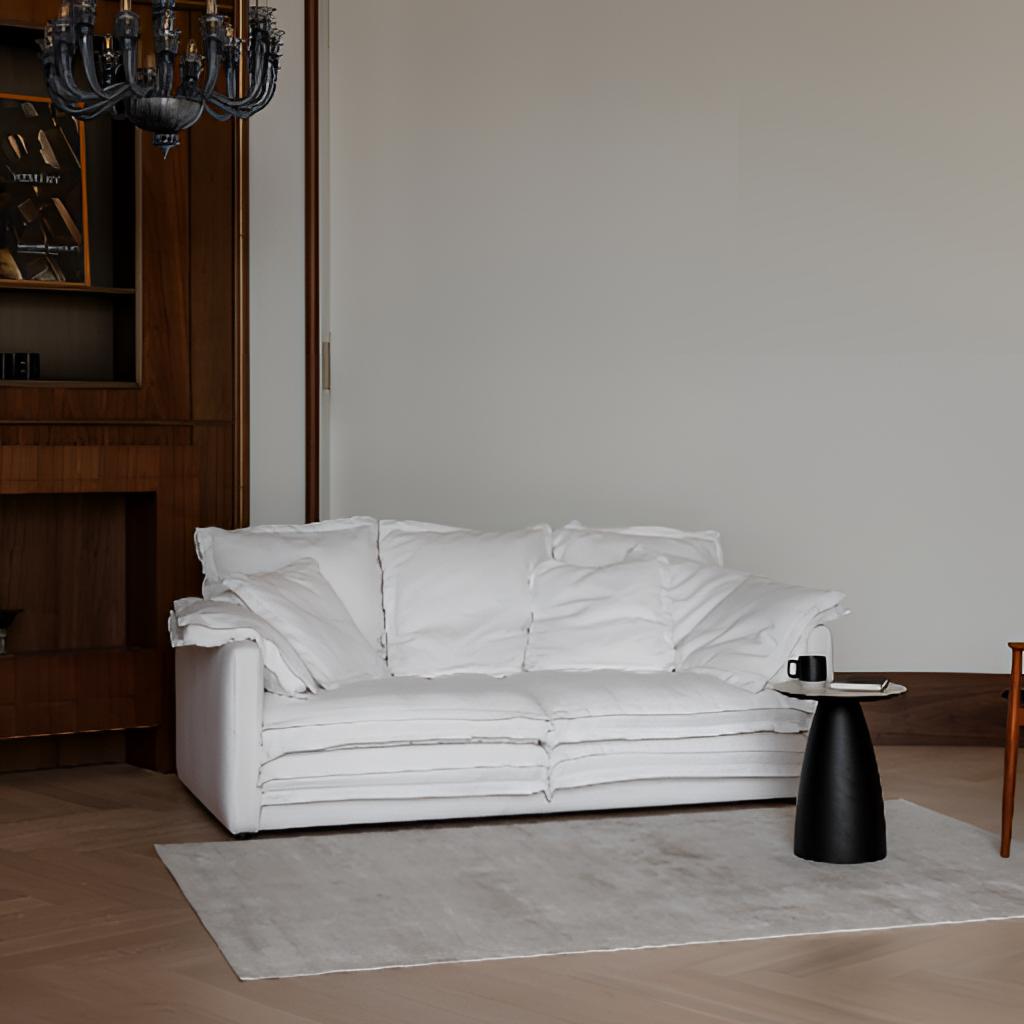
fabric sofa, living room, brown wood flooring, with herringbone pattern, contemporary, paint wallpaper, with solid pattern